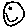
Label: smiley face